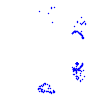
Particle: kaon